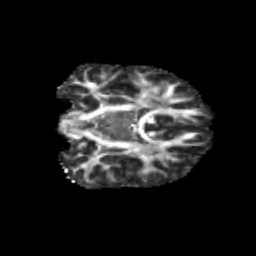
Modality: FA
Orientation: coronal
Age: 10
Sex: male
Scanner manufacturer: siemens
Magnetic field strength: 3 T
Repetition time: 3.8 s
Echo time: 0.07 s